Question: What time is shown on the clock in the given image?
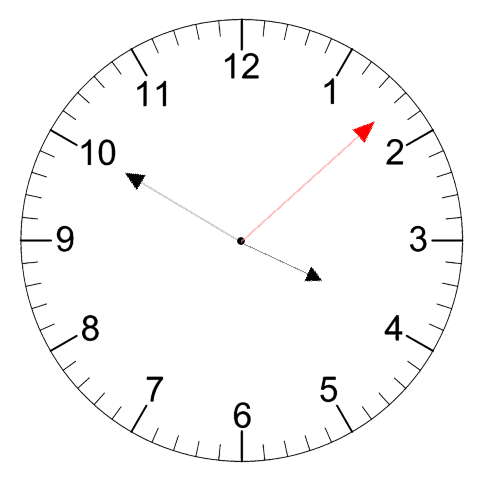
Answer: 03:50:08